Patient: sex M, age 17
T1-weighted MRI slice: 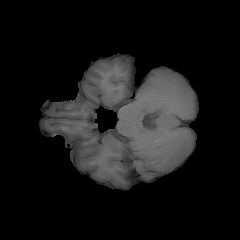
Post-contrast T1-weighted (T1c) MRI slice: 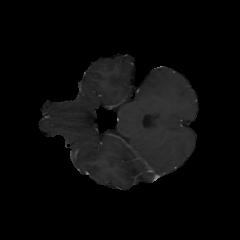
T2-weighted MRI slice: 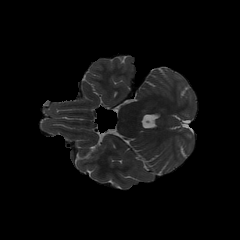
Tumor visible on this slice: no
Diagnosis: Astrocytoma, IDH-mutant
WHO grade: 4